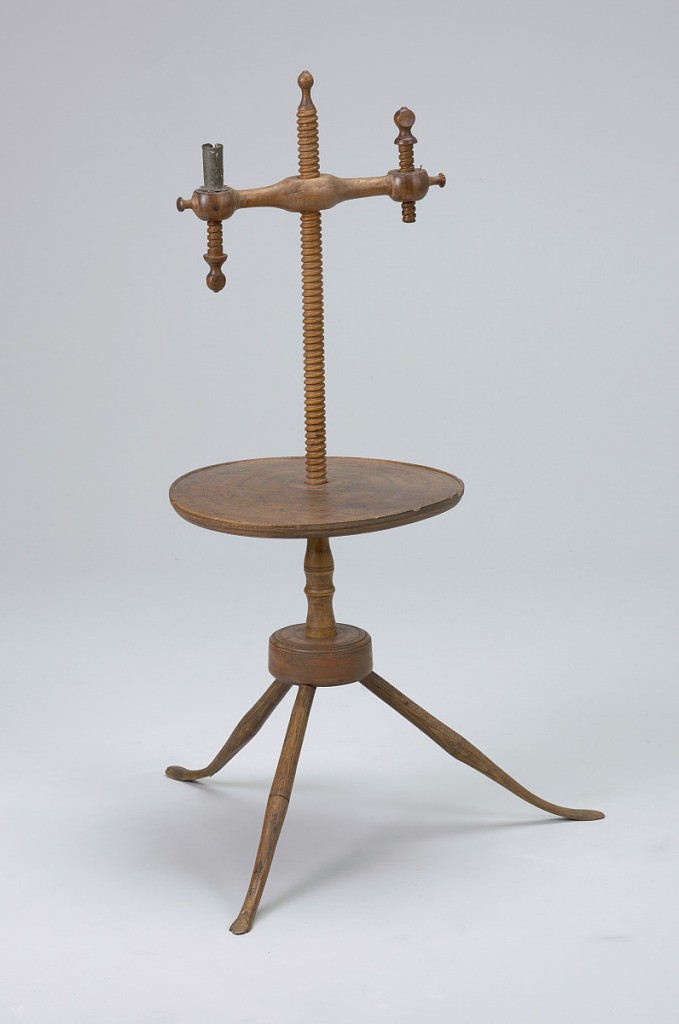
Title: peg, candlestand
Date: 18th century
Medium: wood
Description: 18th century maple ratched candlestand with crossed arch base, horizontal bar with candle sconce at each end